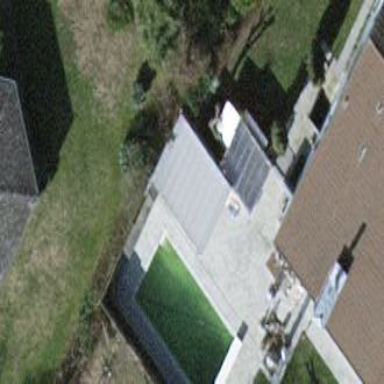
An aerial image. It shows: Swimming pool area designated for leisure and sports activities.